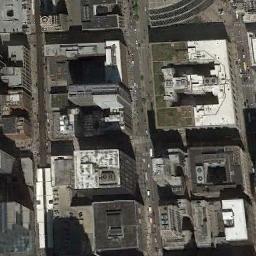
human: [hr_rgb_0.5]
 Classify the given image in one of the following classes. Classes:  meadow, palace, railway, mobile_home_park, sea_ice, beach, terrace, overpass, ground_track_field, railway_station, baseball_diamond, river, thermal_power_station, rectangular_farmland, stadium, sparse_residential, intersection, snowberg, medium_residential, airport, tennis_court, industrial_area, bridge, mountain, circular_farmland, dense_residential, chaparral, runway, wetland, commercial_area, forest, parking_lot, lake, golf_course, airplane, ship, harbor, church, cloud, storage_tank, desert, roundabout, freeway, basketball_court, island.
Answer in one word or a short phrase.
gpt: commercial_area